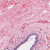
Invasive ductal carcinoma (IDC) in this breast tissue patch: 0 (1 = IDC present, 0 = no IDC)